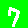
Digit: 7